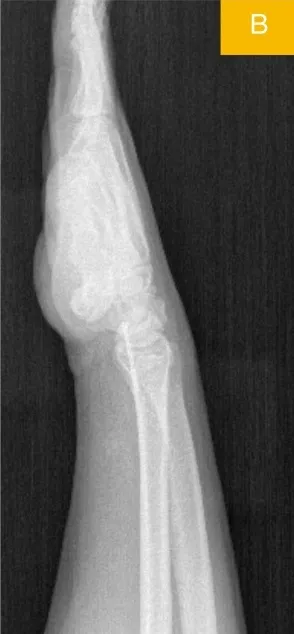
Lateral. Views of postoperative second year wrist radiographs.
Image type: radiology (x_ray)